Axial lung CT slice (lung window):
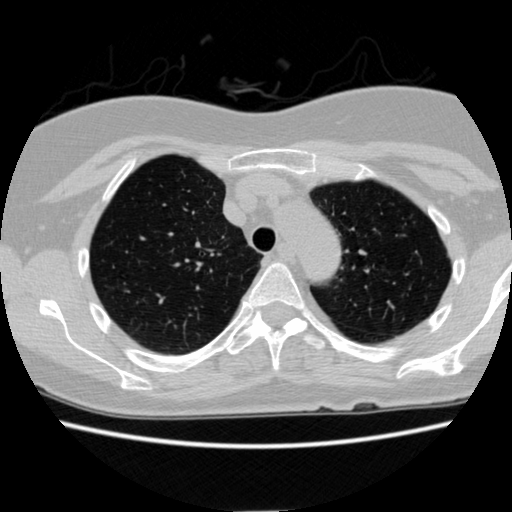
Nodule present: no